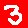
Digit: 3